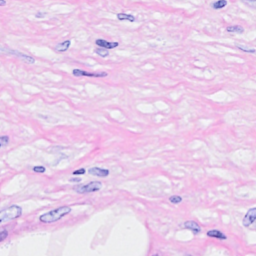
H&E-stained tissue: Breast